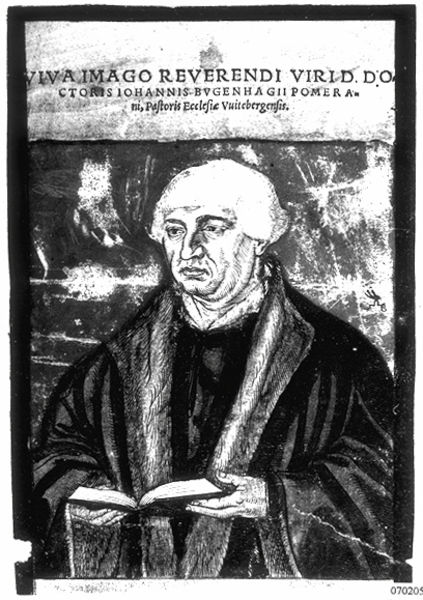
Titel: Bildnis des Johannes Bugenhagen
Künstler: Lucas d.J. Cranach
Institution: (Seriendruck)
Schlagwörter: dunkel, hand, kopf, mann, umhang, weiß, grau, haar, hut, mund, nase, ohr, schwarz, stirn, zeichnung, blick, haube, alt, kappe, mütze, augen, bibel, falten, gesicht, kragen, pelz, rahmen, stehen, ärmel, bildnis, hals, hände, portrait, porträt, kirche, geistlicher, gewand, haare, kutte, mantel, kinn, lippen, ohren, fell, perücke, holzschnitt, schrift, grafik, graphik, bischof, grübchen, inschrift, lesen, name, buch, druck, schwarz weiss, text, beschriftung, überschrift, buchseite, deckblatt, titelseite, pelzkragen, pfarrer, halbprofil, doppelkinn, pastor, priester, luther, predigt, kupferstich, miniatur, pater, perrücke, latein, lateinisch, schwrz, johannis, imago, reverent, viri, reverendi, viva, 1540, reverend, viva imago reverendi viri, pomera